Question: I have a table/table-row/table-cell layout and I want the inner div heights to align.
i saw this post: <URL> which asks the same question, but i can't seem to get the same results with my code.
I have a JS solution, but was really hoping to not need it.
: How can I make the nkda box the same height as the other two using only css?
here is a js fiddle <URL>
'''
<div class="forum-tag-summaries">
<dl class="tags-rows">
<div class="row tags-row">
<div id="tag-wrapper-2" class="tag-wrapper" data-row="0" data-ftg_id="2" data-i="0">
<div class="alert alert-info" id="ui-id-1">
<dt>
<div class="fl" title="Created 1 year ago by Mr Peter GEE">
clinical
</div>
<button class="btn btn-xs btn-edit ml-5">
<span class="fa fa-pencil">
</span>
</button>
<div class="fr text-muted">
x&nbsp;2
</div>
</dt>
<br>
<dd>
<div class="text-muted view" title="">
Clinical questions relating to medication reviews.
</div>
<div class="edit hidden text-muted">
<textarea data-id="2" name="ftg_description" class="mw maxlength-enabled ajax" maxlength="1000" placeholder="Enter a description for this tag...">
Clinical questions relating to medication reviews.
</textarea>
</div>
</dd>
</div>
</div>
<div id="tag-wrapper-6" class="tag-wrapper active" data-row="0" data-ftg_id="6" data-i="1">
<div class="alert alert-info" id="ui-id-2">
<dt>
<div class="fl" title="Created 2 days ago by Mr Peter GEE">
nkda
</div>
<button class="btn btn-xs btn-edit ml-5">
<span class="fa fa-pencil">
</span>
</button>
<div class="fr text-muted">
x&nbsp;1
</div>
</dt>
<br>
<dd>
<div class="text-muted view" title="">
no known drug allergies
</div>
<div class="edit hidden text-muted">
<textarea data-id="6" name="ftg_description" class="mw maxlength-enabled ajax" maxlength="1000" placeholder="Enter a description for this tag...">
no known drug allergies
</textarea>
</div>
</dd>
</div>
</div>
<div id="tag-wrapper-3" class="tag-wrapper" data-row="0" data-ftg_id="3" data-i="2">
<div class="alert alert-warning" id="ui-id-3">
<dt>
<div class="fl" title="Created 2 days ago by Mr user 1">
RMMR
</div>
<button class="btn btn-xs btn-edit ml-5">
<span class="fa fa-pencil">
</span>
</button>
<div class="fr text-muted">
x&nbsp;1
</div>
</dt>
<br>
<dd>
<div class="text-muted view" title="">
<span class="text-danger">
This tag does not have a description, please enter one!
</span>
</div>
<div class="edit hidden text-muted">
<textarea data-id="3" name="ftg_description" class="mw maxlength-enabled ajax" maxlength="1000" placeholder="Enter a description for this tag...">
</textarea>
</div>
</dd>
</div>
</div>
</div>
<div class="row tags-row">
<div id="tag-wrapper-4" class="tag-wrapper" data-row="1" data-ftg_id="4" data-i="0">
<div class="alert alert-warning" id="ui-id-4">
<dt>
<div class="fl" title="Created 2 days ago by Mr user 1">
hypertension
</div>
<button class="btn btn-xs btn-edit ml-5">
<span class="fa fa-pencil">
</span>
</button>
<div class="fr text-muted">
x&nbsp;1
</div>
</dt>
<br>
<dd>
<div class="text-muted view" title="">
<span class="text-danger">
This tag does not have a description, please enter one!
</span>
</div>
<div class="edit hidden text-muted">
<textarea data-id="4" name="ftg_description" class="mw maxlength-enabled ajax" maxlength="1000" placeholder="Enter a description for this tag...">
</textarea>
</div>
</dd>
</div>
</div>
<div id="tag-wrapper-5" class="tag-wrapper" data-row="1" data-ftg_id="5" data-i="1">
<div class="alert alert-warning" id="ui-id-5">
<dt>
<div class="fl" title="Created 2 days ago by Mr user 1">
poly pharmacy
</div>
<button class="btn btn-xs btn-edit ml-5">
<span class="fa fa-pencil">
</span>
</button>
<div class="fr text-muted">
x&nbsp;1
</div>
</dt>
<br>
<dd>
<div class="text-muted view" title="">
<span class="text-danger">
This tag does not have a description, please enter one!
</span>
</div>
<div class="edit hidden text-muted">
<textarea data-id="5" name="ftg_description" class="mw maxlength-enabled ajax" maxlength="1000" placeholder="Enter a description for this tag...">
</textarea>
</div>
</dd>
</div>
</div>
<div id="tag-wrapper-7" class="tag-wrapper" data-row="1" data-ftg_id="7" data-i="2">
<div class="alert alert-danger" id="ui-id-6">
<dt>
<div class="fl" title="Created 23 hours ago by user 1">
test
</div>
<button class="btn btn-xs btn-edit ml-5">
<span class="fa fa-pencil">
</span>
</button>
<div class="fr text-muted">
x&nbsp;0
</div>
</dt>
<br>
<dd>
<div class="text-muted view" title="">
<span class="text-danger">
This tag does not have a description, please enter one!
</span>
</div>
<div class="edit hidden text-muted">
<textarea data-id="7" name="ftg_description" class="mw maxlength-enabled ajax" maxlength="1000" placeholder="Enter a description for this tag...">
</textarea>
</div>
</dd>
</div>
</div>
</div>
</dl>
</div>
'''
'''
.btn-edit{background-color:transparent;}
dl.tags-rows {
display: table;
height: auto;
}
dl.tags-rows .tags-row {display: table-row;}
dl.tags-rows .tags-row .tag-wrapper {
display: table-cell;
height: 100%;
width: 33%;
min-width: 33%;
padding: 5px;}
.ml-5{margin-left:5px;}
.fl{float:left;}
.fr{float:right;}
'''

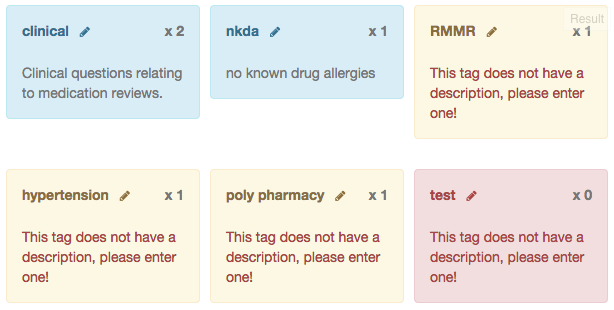
Answer: It's very simple. In your case this is all you need:
'''
dl.tags-rows {
display: table;
height: 1px; /* IE fix, any small height */
}
.alert {
display: inline-table;
height: 100%;
width: 100%;
vertical-align: top;
}
'''
<URL>